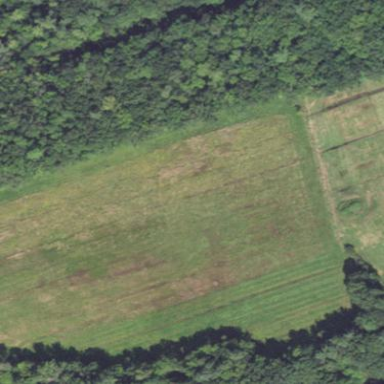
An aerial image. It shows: Pasture area used as meadow.